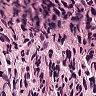
Metastatic tissue present: yes